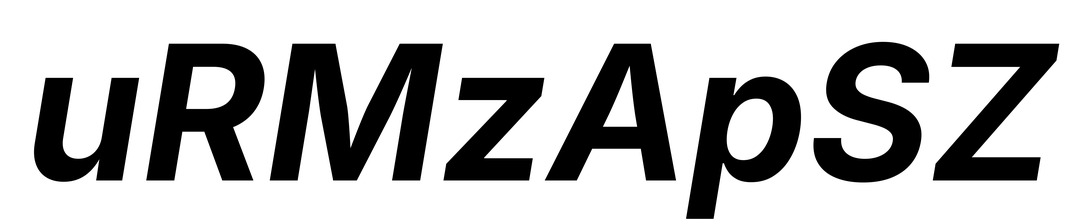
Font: Inter-Italic_Bold_Italic